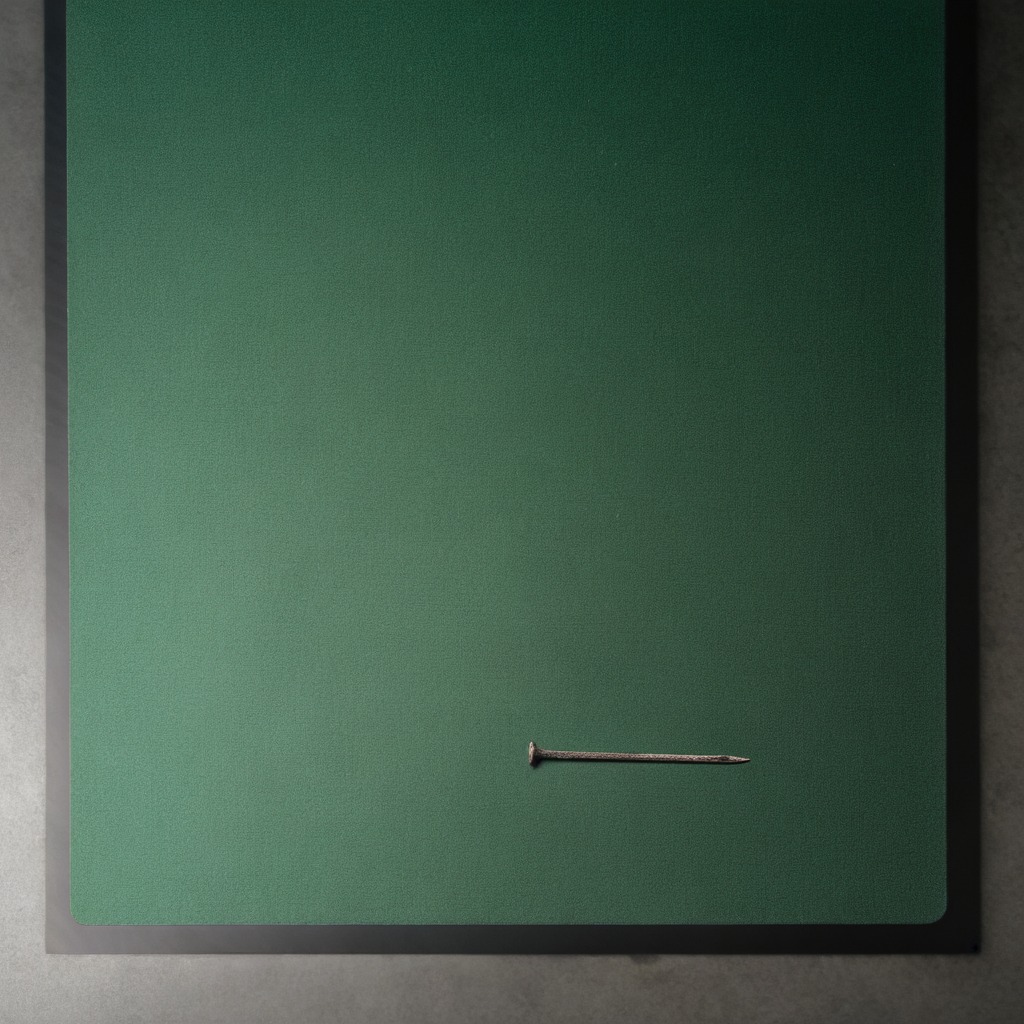
An iron nail is lying on the clean granite tabletop.